Brain MRI, t2w sequence, axial 2D slice.
Patient: age 42, sex F, weight 78 kg, height 1.78 m
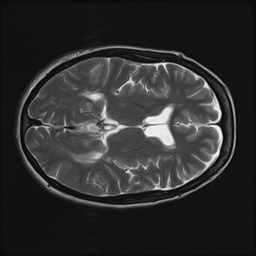